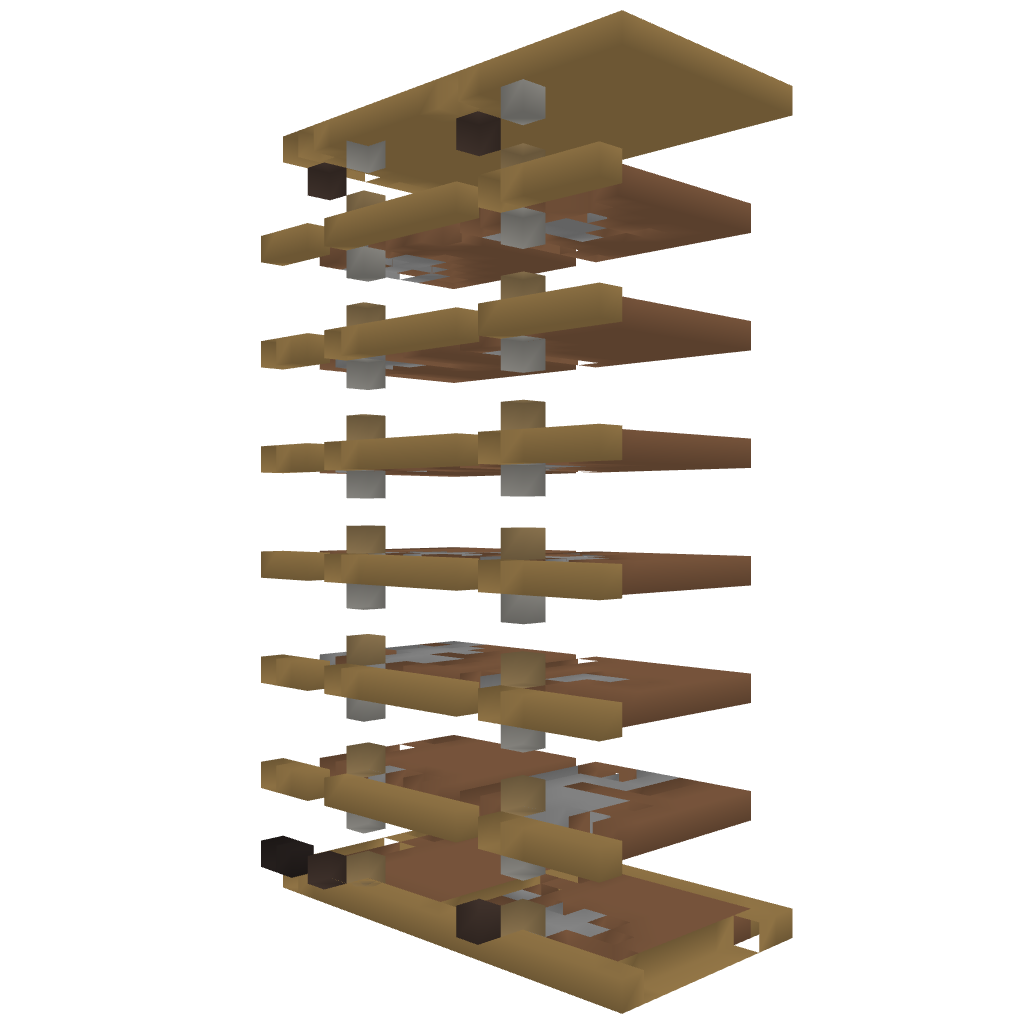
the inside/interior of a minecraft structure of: Rainbow sheep stable